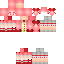
A female human skin with pale skin, wearing brown long hair dressed in a red hoodie and red pants, featuring a closed mouth.